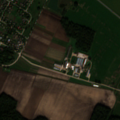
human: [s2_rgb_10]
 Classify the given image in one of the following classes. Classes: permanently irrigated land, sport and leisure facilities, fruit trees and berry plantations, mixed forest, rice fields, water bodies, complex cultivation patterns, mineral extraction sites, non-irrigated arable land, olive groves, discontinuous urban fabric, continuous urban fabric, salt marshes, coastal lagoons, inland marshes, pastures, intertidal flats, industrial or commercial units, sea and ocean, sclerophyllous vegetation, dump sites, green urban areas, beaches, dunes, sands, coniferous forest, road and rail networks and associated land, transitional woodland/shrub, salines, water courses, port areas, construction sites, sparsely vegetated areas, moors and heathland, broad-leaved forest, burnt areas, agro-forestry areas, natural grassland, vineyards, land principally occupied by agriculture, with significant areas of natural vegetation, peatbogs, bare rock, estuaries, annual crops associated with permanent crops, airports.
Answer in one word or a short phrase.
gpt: discontinuous urban fabric, non-irrigated arable land, complex cultivation patterns, broad-leaved forest